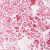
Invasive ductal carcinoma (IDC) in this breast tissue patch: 0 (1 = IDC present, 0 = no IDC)